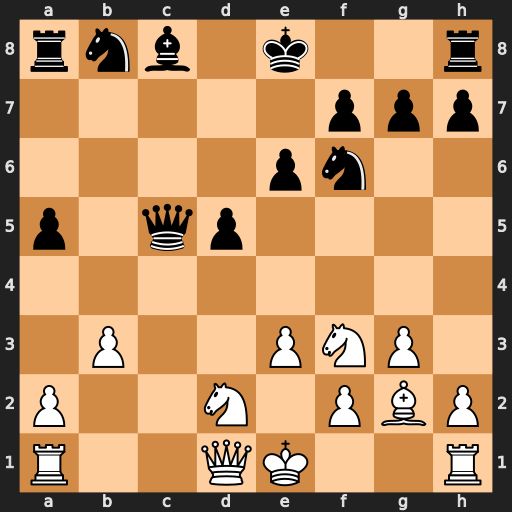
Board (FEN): rnb1k2r/5ppp/4pn2/p1qp4/8/1P2PNP1/P2N1PBP/R2QK2R
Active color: w
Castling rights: KQkq
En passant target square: -
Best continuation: Rc1 Nbd7 Rxc5